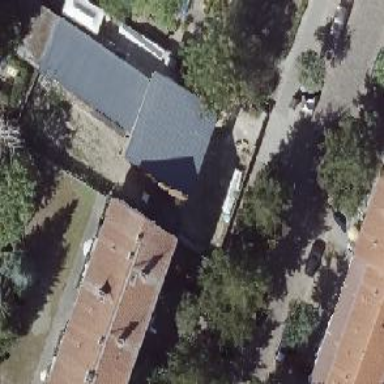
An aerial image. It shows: Hostel for tourism.